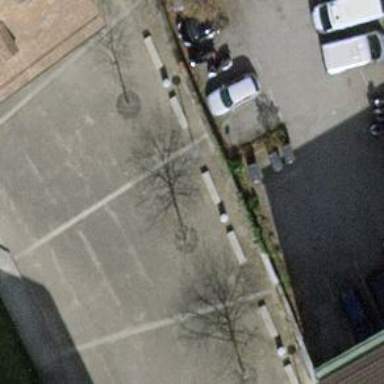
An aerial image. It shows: Concrete bench.